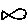
Label: fish